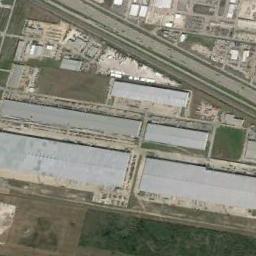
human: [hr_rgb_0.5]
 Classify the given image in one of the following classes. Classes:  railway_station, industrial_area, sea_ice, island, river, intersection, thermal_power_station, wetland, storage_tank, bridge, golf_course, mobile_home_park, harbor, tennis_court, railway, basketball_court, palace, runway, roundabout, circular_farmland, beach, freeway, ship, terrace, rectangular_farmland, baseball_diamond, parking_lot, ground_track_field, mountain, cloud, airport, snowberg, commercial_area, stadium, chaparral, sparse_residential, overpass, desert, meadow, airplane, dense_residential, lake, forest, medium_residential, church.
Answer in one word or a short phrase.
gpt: industrial_area